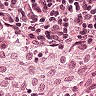
Metastatic tissue present: no